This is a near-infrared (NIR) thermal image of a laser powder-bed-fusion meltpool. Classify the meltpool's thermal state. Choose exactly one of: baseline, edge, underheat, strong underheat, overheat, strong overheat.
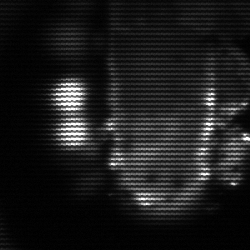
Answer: strong underheat